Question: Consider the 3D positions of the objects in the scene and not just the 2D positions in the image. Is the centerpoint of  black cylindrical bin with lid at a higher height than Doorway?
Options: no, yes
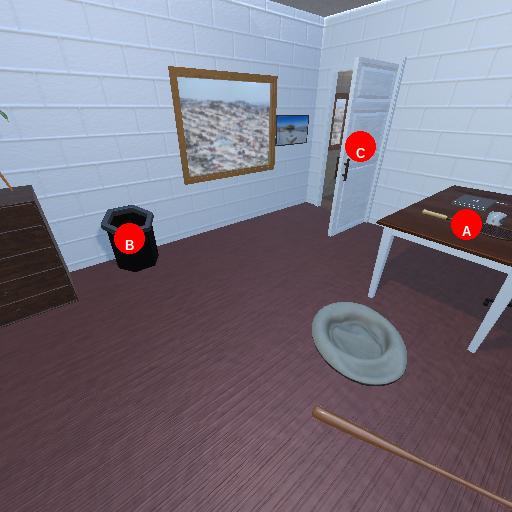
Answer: no